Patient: sex M, age 67
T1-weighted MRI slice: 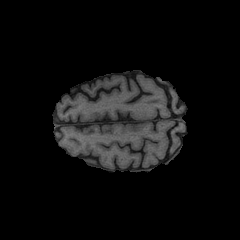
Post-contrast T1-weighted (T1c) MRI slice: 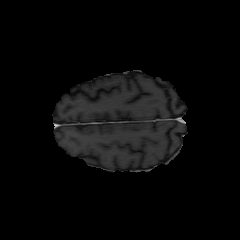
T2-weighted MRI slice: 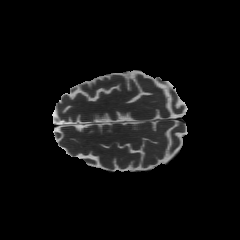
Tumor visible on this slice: no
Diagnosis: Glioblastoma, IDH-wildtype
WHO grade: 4